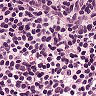
Metastatic tissue present: no